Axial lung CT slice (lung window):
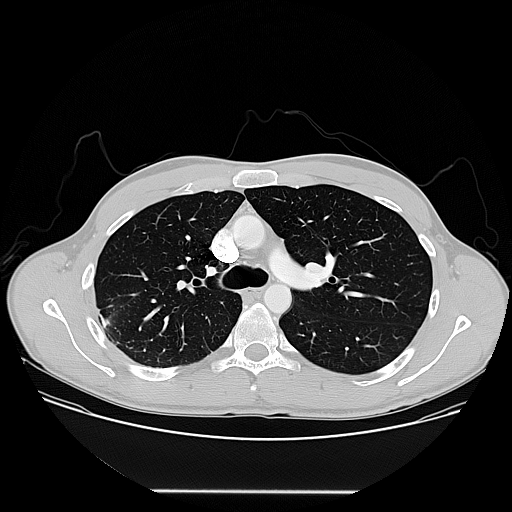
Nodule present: no